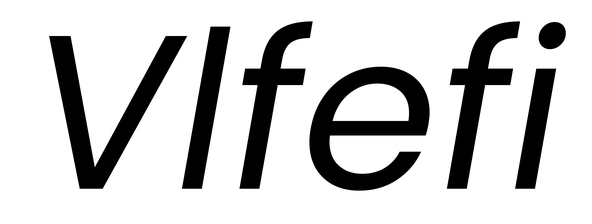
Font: Poppins-Italic